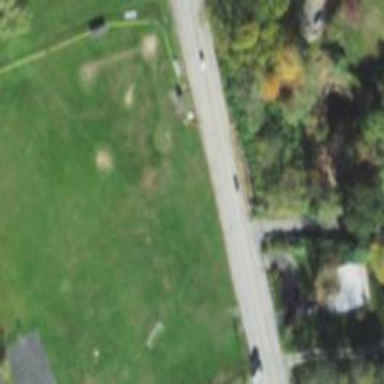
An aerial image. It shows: Baseball pitch for leisure and sports activities.